Question: I have an EC2 instance running 'Amazon EC2 Linux'.
It has 5 volumes attached to it. All has an 'in-use' State and an 'Okay' Status.

I didn't configure the instance and I would like to find out to which linux device every EC2 volume is
attached ?
I suspect that some of the volumes are not connected to the EC2 instance because I have access to only about a half of the volumes' total space.
I ran 'df -h' on shell and got the results:
'''
Filesystem Size Used Avail Use% Mounted on
/dev/xvda1 7.9G 1.4G 6.5G 18% /
tmpfs 3.7G 0 3.7G 0% /dev/shm
/dev/mapper/vg0-data 195G 45G 141G 24% /data
/dev/mapper/vg0-log 11G 689M 9.6G 7% /log
/dev/mapper/vg0-journal 11G 156M 11G 2% /journal
'''
Than I ran 'lsblk' on the shell and got the results:
'''
NAME MAJ:MIN RM SIZE RO TYPE MOUNTPOINT
xvda1 202:1 0 8G 0 disk /
xvdh4 202:116 0 110G 0 disk
md127 9:127 0 219.9G 0 raid10
vg0-data (dm-0) 253:0 0 197.9G 0 lvm /data
vg0-log (dm-1) 253:1 0 11G 0 lvm /log
vg0-journal (dm-2) 253:2 0 11G 0 lvm /journal
xvdh3 202:115 0 110G 0 disk
md127 9:127 0 219.9G 0 raid10
vg0-data (dm-0) 253:0 0 197.9G 0 lvm /data
vg0-log (dm-1) 253:1 0 11G 0 lvm /log
vg0-journal (dm-2) 253:2 0 11G 0 lvm /journal
xvdh2 202:114 0 110G 0 disk
md127 9:127 0 219.9G 0 raid10
vg0-data (dm-0) 253:0 0 197.9G 0 lvm /data
vg0-log (dm-1) 253:1 0 11G 0 lvm /log
vg0-journal (dm-2) 253:2 0 11G 0 lvm /journal
xvdh1 202:113 0 110G 0 disk
md127 9:127 0 219.9G 0 raid10
vg0-data (dm-0) 253:0 0 197.9G 0 lvm /data
vg0-log (dm-1) 253:1 0 11G 0 lvm /log
vg0-journal (dm-2) 253:2 0 11G 0 lvm /journal
'''
Im new to Amazon EC2 and Im not an expert on Linux system.
I guess that what I need is an explanation of these result.
Thanx for any help!
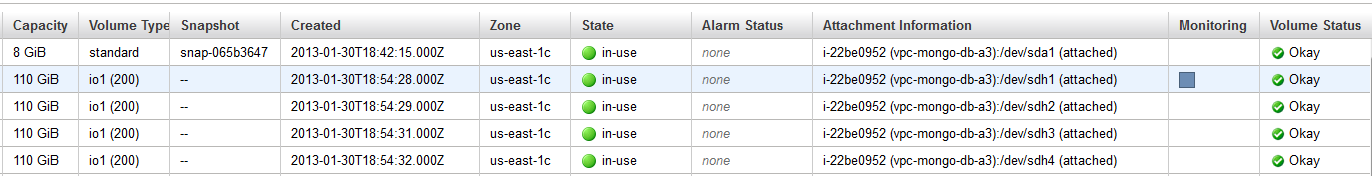
Answer: > On EC2 console All of them have status 'is-use'.
While you are at it, you just need to read the "Entire Row" carefully. Look for the "Attachment Information" column. It will show which instance the volume is attached and the device name:

If you see the last column of the screen shot above, you would see that it is attached as '/dev/sda1'. and just before that it would list the instance id/name which I have erased from the screen shot.
posting update after OP changed the entire questions.
'xvdh1, xvdh2, xvdh3 and xvdh4' are part of ('dm-0, dm-1 and dm-2') which is used by . There are 3 Logical Volumes (LVM) created viz: '/dev/mapper/vg0-data, /dev/mapper/vg0-log and /dev/mapper/vg0-journal'. These 3 logical volumes are mounted on '/data, /log and journal' respectively.
run 'dmsetup ls' to see more information around "dm-*" devices.